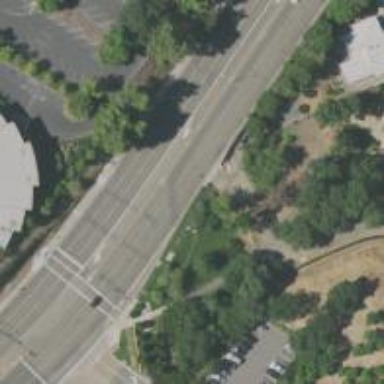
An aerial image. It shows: Trail footway.